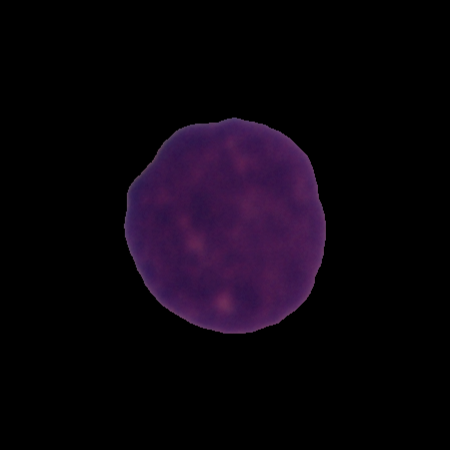
Label: cancer